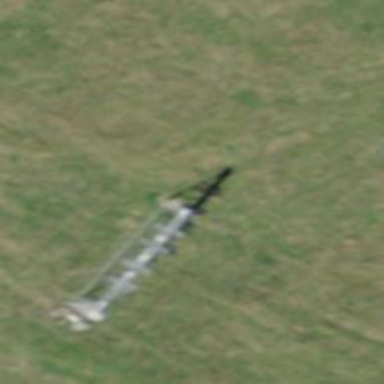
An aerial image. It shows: Pylon used for aerialway.